五年级 · 立体几何学
如图, 分别用 8 个相同的小正方体测量 4 个盒子的容积, ( ) 中盒子的容积最大。

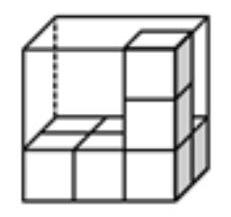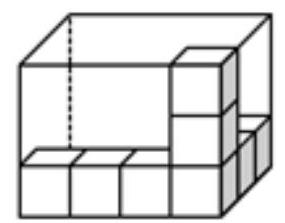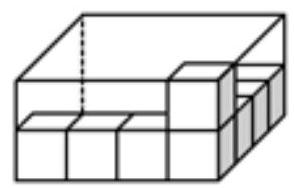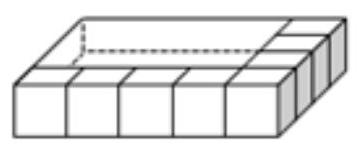
A.

B.

C.

D.

答案: B
解析: 解$\mathrm{B}$

【分析】分别找出每个长方体的长、宽、高, 计算每个长方体的体积, 然后比较大小解答即可。

【详解】A. $3 \times 2 \times 3=18$;

B. $4 \times 3 \times 3=36$;

C. $4 \times 2 \times 4=32$;

D. $5 \times 4 \times 1=20$

$36>32>20>18$

所以 $\mathrm{B}$ 选项的盒子容积最大。

故答案为: B

【点睛】本题考查了长方体、正方体体积计算知识, 结合图示计算、比较解答即可。